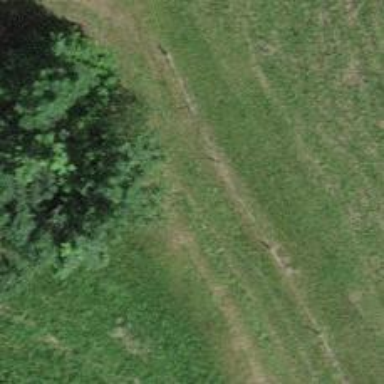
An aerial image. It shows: Unpaved track road.